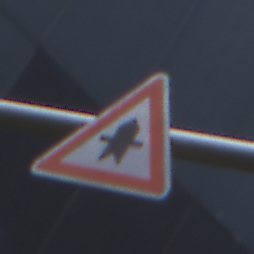
Verkehrszeichen: Vorfahrt
Umgebung: Outdoor, Urban
Tageszeit: MorningAfternoon
Wetter: PartlyCloudy
Licht: Natural
Jahreszeit: NotSpecified
Kontrast: LowContrast